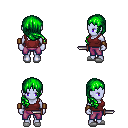
a pixel art fantasy rpg character, female body template, dark elf, purple skin, maroon pirate shirt, magenta pants, green right-swept hairstyle, leather bracers, white slippers, dagger, four views (front, back, left, right), 2x2 character sprite sheet, small pixel art, hard edges, no anti-aliasing